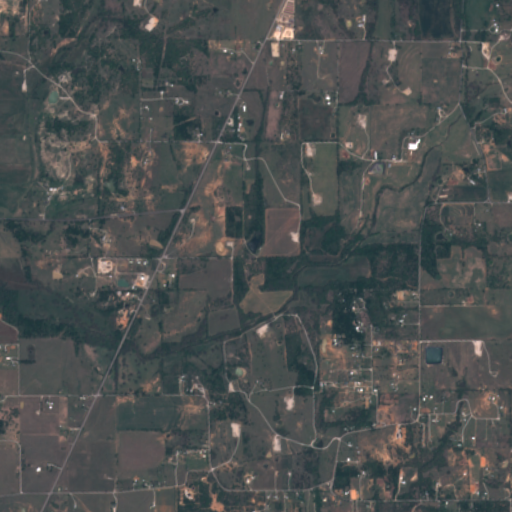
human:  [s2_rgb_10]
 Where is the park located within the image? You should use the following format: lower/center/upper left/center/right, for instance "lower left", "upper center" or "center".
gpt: The park is located in the center right of the image.
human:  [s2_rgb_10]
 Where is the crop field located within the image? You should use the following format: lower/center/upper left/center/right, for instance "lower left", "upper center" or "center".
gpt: There is no crop field in the image.